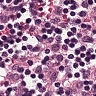
Metastatic tissue present: no